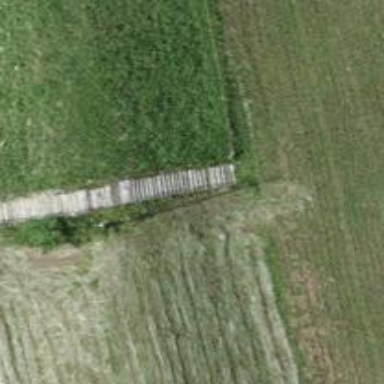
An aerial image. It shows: Set of steps on the road.